Question: '''
#ifdef TEST
#define INVALID_HANDLE_VALUE 0
#else
#include <windows.h>
#endif
int main()
{
HANDLE hf = 0;
if (hf==0 || hf==INVALID_HANDLE_VALUE)
{}
}
'''
above is my test code, when I use cppcheck.exe(1.58) to check this code, cppcheck will give me a 'style' error like

this seems to be cppcheck think hf == 0 and hf == INVALID_HANDLE_VALUE are same expression.
can anyone tell me is this cppcheck's bug or why this code is style error
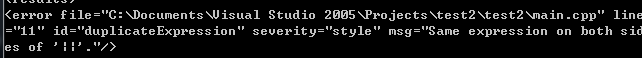
Answer: I am a Cppcheck developer.
I agree that is a wrong warning.
However Cppcheck preprocess the code. So if you do want to have warnings about real issues then it's inevitable with such false warnings (the conditions are logically the same).
Maybe this check should be activated by --inconclusive, since there can be false warnings when macros are used.
If you can live with the false warning then I'd suggest that you do it. If you want that this is fixed then feel free to write a ticket:
<URL>